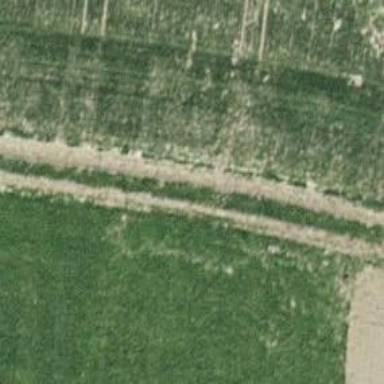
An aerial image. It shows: Track with grade 5 tracktype.